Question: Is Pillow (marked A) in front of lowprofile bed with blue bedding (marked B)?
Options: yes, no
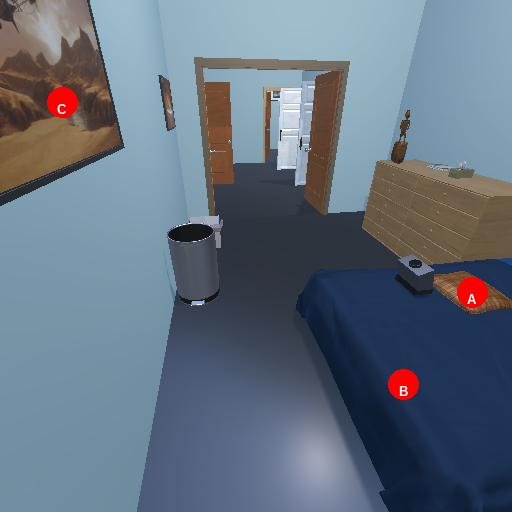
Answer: yes